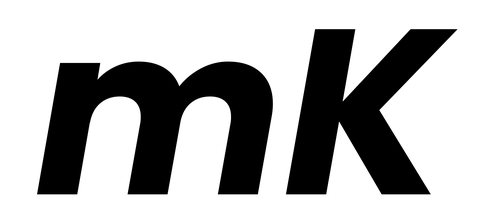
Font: Poppins-BoldItalic